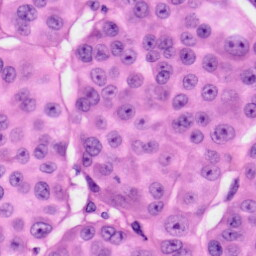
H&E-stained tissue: Skin